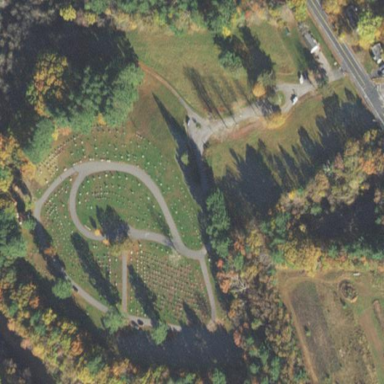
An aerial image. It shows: Cemetery with historical significance.